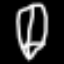
Label: leaf